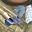
Label: 2